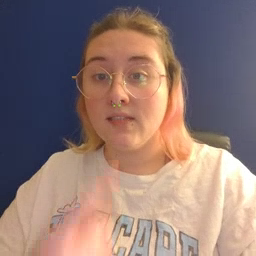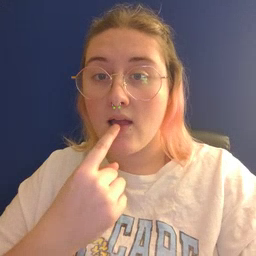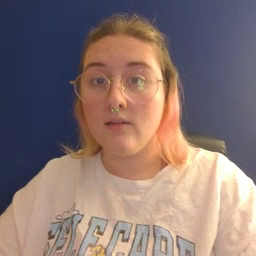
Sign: tongue